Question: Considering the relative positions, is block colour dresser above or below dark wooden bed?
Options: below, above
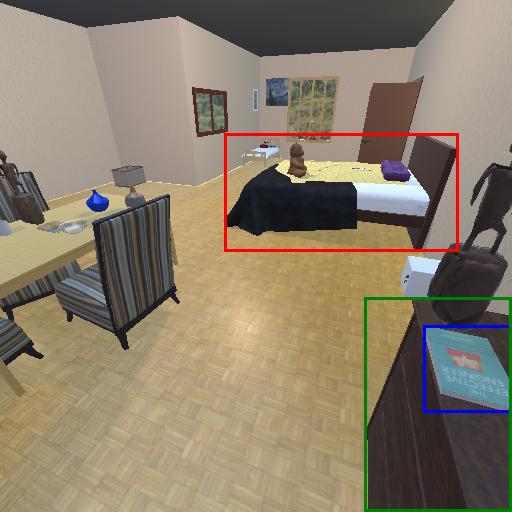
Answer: below